Aerial crown-view tile of a tropical tree (Barro Colorado Island, Panama), acquired 20240813:
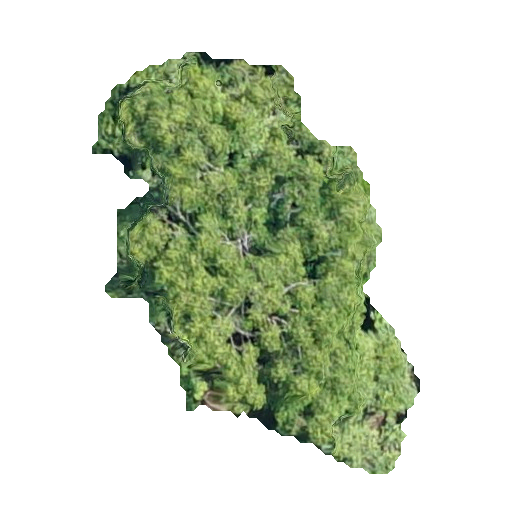
Species: Guatteria lucens
GBIF accepted scientific name: Guatteria lucens
Crown area: 128.703 m²